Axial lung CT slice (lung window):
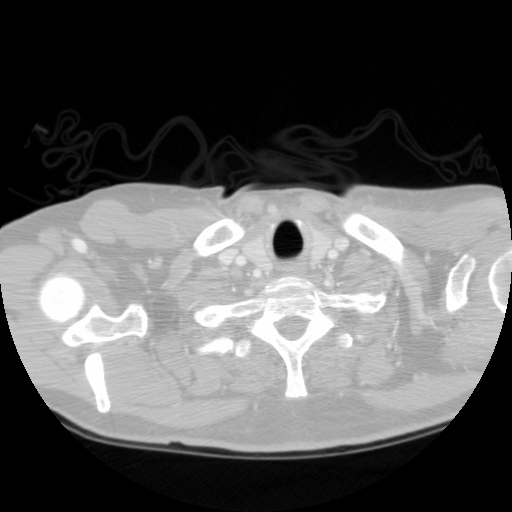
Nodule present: no